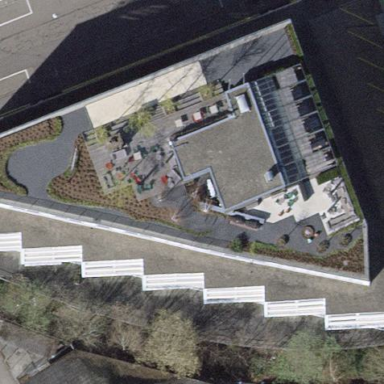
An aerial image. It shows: Commercial building.